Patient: sex M, age 60
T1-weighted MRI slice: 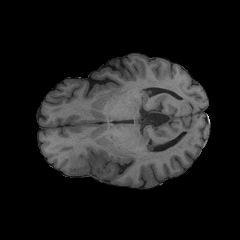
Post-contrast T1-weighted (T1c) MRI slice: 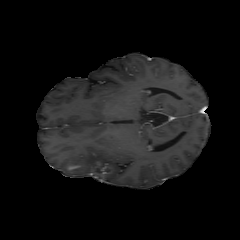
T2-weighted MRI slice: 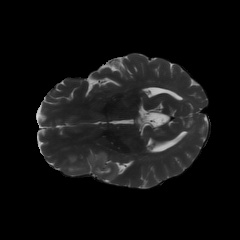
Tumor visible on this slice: yes
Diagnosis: Glioblastoma, IDH-wildtype
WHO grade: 4